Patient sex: M
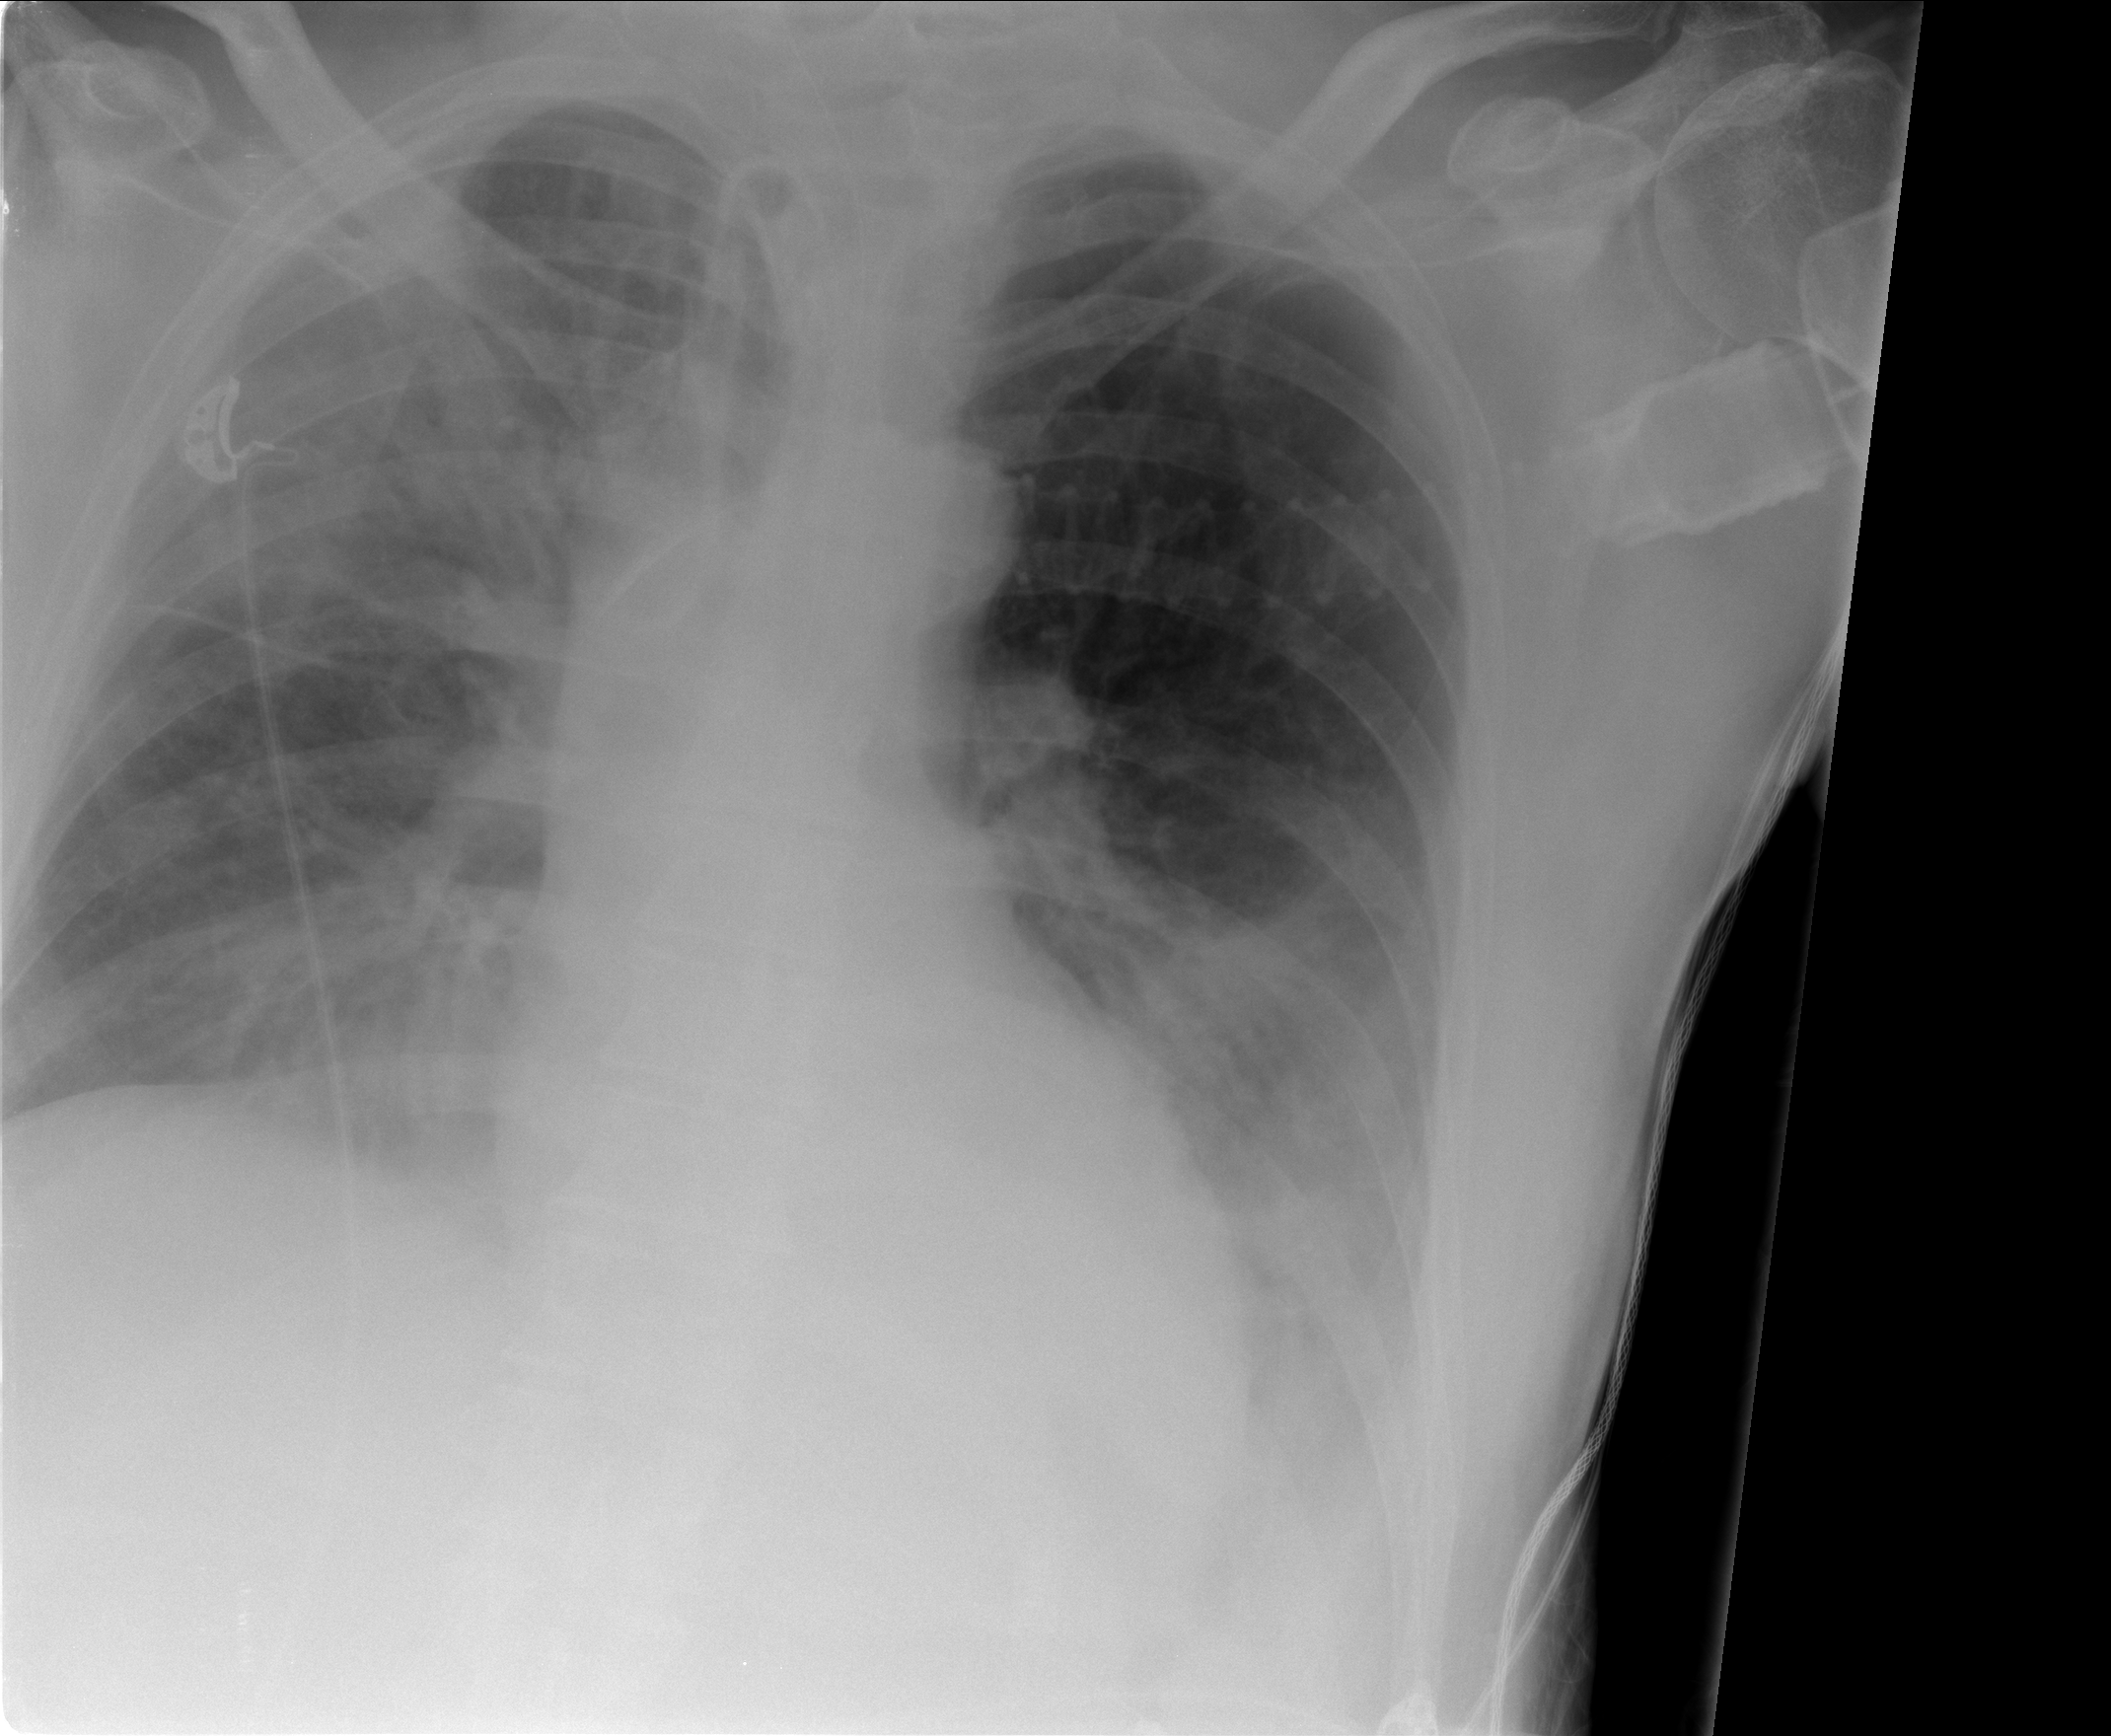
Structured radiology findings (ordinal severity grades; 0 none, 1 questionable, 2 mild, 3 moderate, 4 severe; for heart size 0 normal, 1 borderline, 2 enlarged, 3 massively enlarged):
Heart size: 1
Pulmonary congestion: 2
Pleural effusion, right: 0
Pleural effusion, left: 2
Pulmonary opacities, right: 3
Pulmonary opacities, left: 2
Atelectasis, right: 2
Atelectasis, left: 2